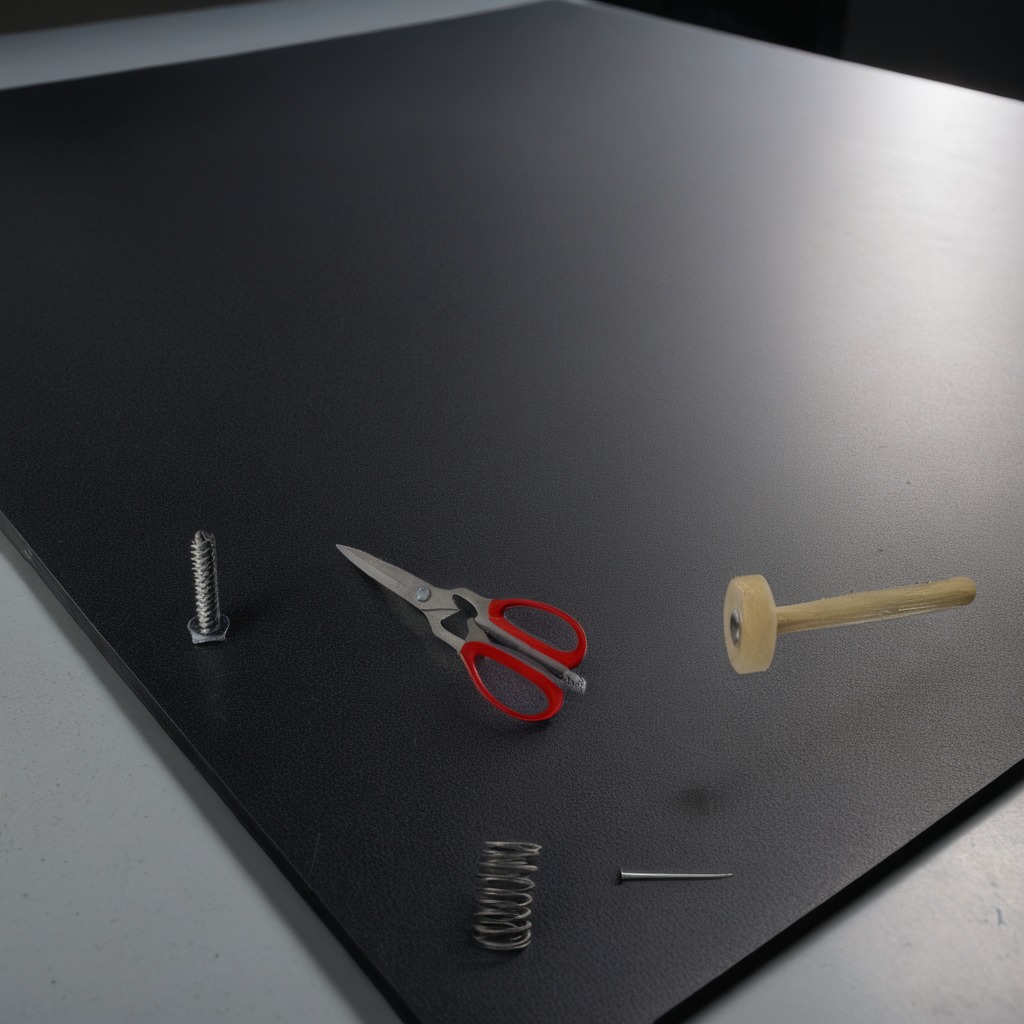
A metal machine screw, an iron nail, a hammer, a coiled metal spring, and a pair of scissors are lying on the clean granite tabletop.